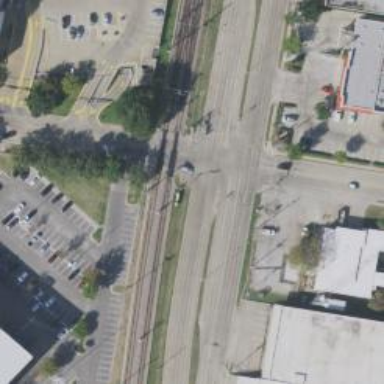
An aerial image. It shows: Light rail electrified with contact line.